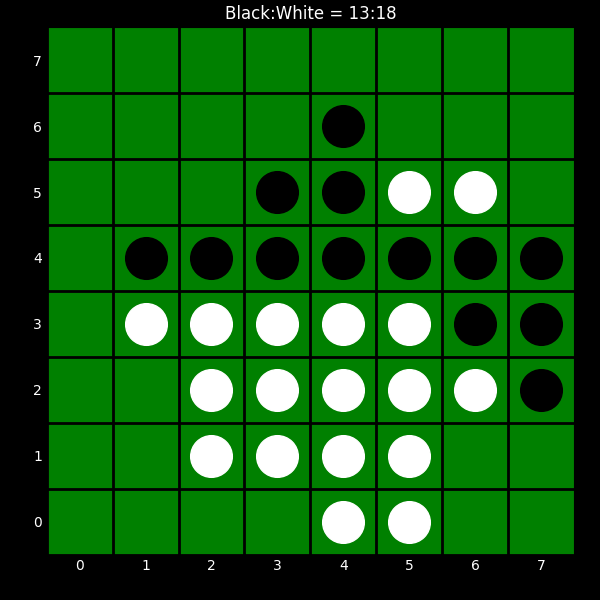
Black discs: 13
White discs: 18